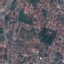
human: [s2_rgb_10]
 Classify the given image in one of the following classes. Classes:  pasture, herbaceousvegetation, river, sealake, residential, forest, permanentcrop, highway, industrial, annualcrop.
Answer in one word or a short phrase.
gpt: Residential